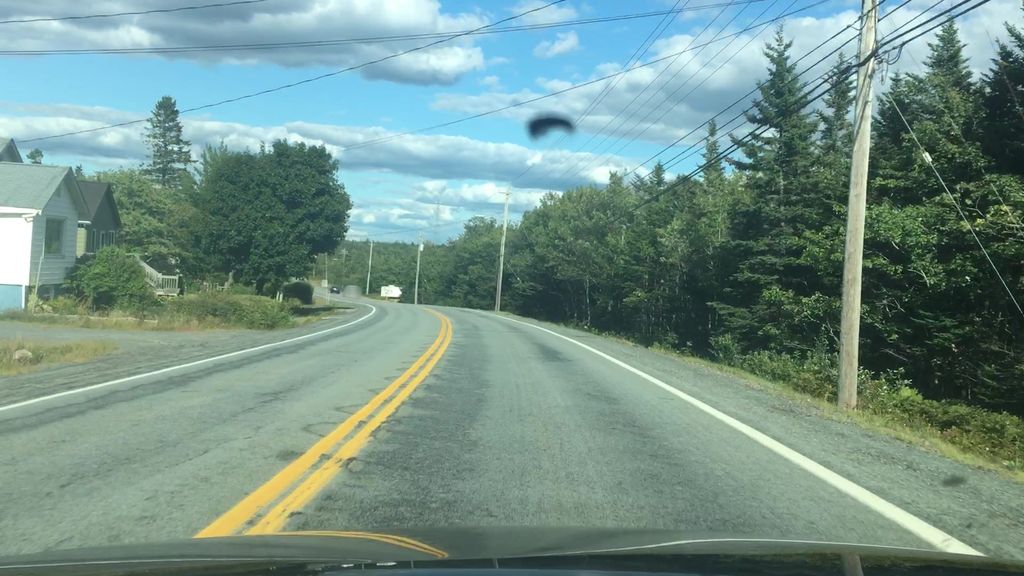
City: halifax